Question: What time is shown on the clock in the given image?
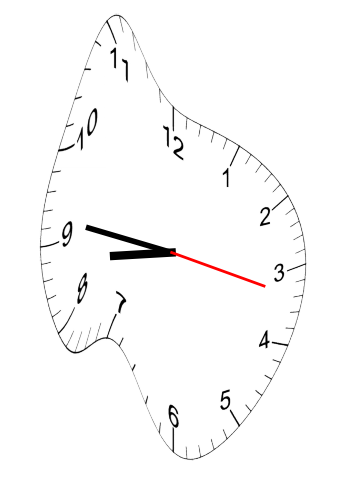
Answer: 08:46:17